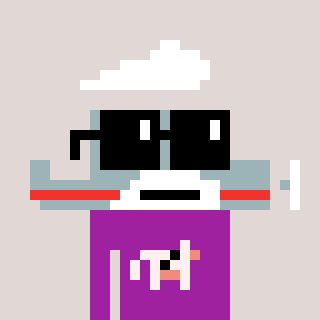
a pixel art character with square black sunglasses, a plane-shaped head and a magenta-colored body on a warm background